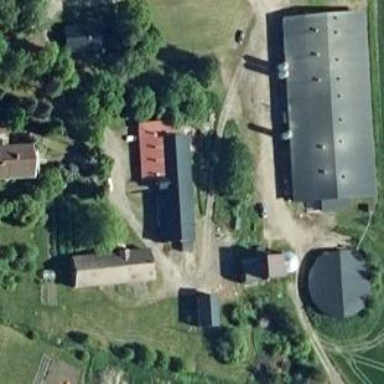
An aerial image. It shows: Farm.